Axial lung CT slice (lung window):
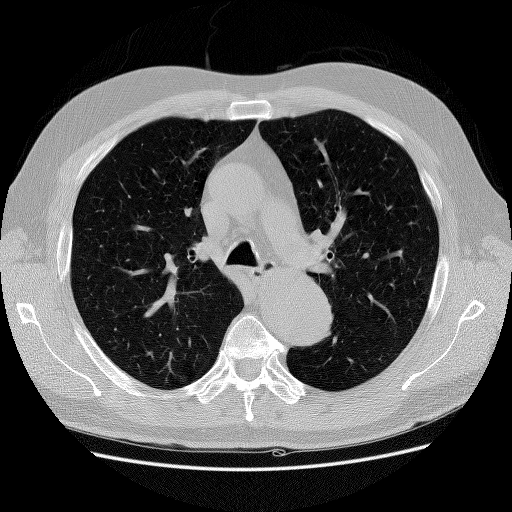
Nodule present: no